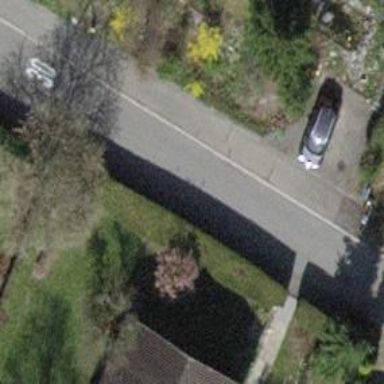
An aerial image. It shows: Sidewalk along the footway.